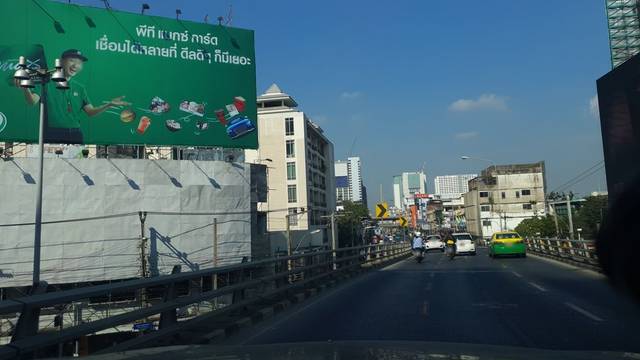
Region: Thailand
Coordinates: 13.763, 100.543